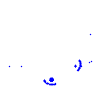
Particle: pion